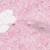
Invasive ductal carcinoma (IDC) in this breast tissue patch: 0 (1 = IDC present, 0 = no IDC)